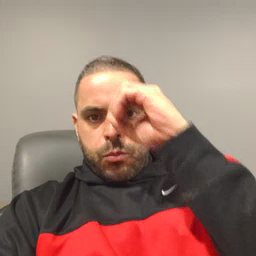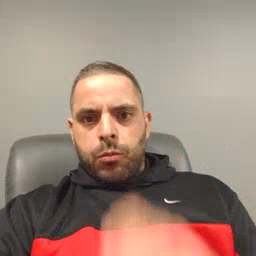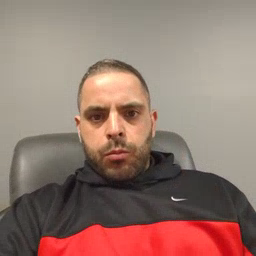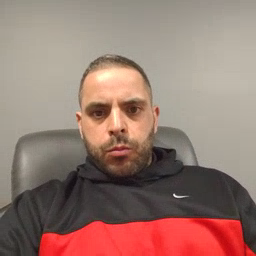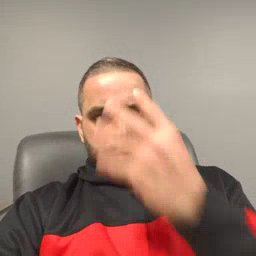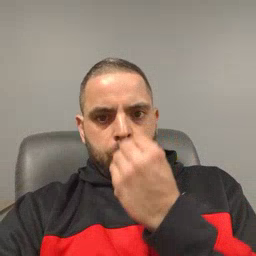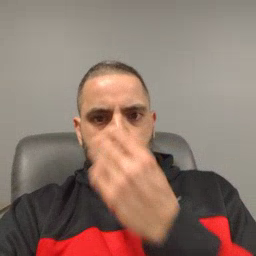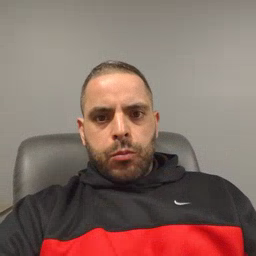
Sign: sleepy